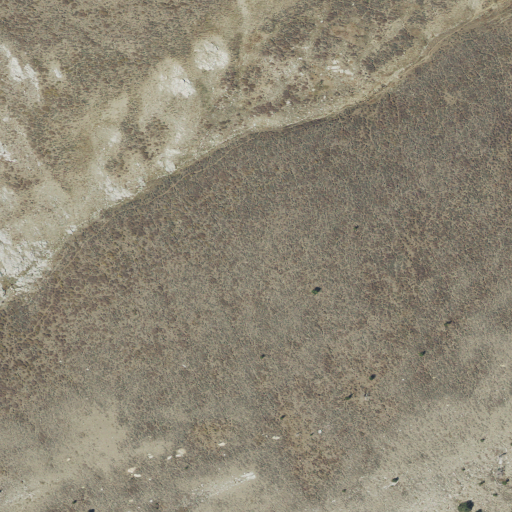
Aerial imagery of mountains in Utah named Raft River Mountains containing shrub and evergreen forest